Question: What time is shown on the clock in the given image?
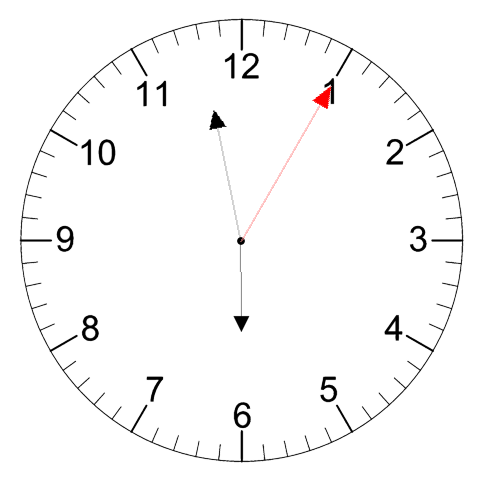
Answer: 05:58:05